Question: there is a table with these fields
'''
month
year
day
'''
and these files are contain numbers like
'''
year = 2001 and month = 10 and day = 25
'''
and i have 'time stamp' in php
so i need to compare these in mysql
something like:
'''
select * from times where mktime(year,month,day)<<PHONE>
'''
is there any function in mysql for this?
i need to make time stamp in mysql with the mysql fields...
UPDATE 1 :
i used like this and not worked
'''
SELECT * from work_result where UNIX_TIMESTAMP('year-month-day 00:00:00')<1
'''
UPDATE2:

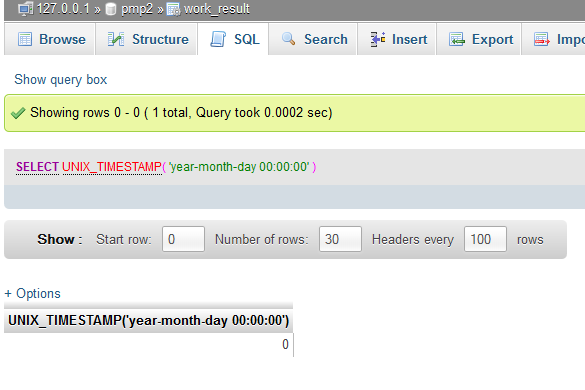
Answer: There's <URL> which will get you the Unix timestamp of a given date string. Which means you need to build a date string inline in your MySQL query. Doing so is considered bad style, you should propably be storing a Unix timestamp within your database.